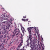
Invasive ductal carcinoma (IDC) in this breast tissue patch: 1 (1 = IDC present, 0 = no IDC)